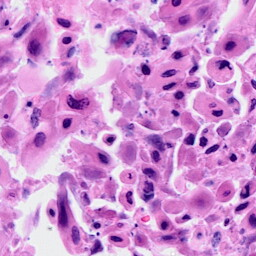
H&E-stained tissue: Cervix